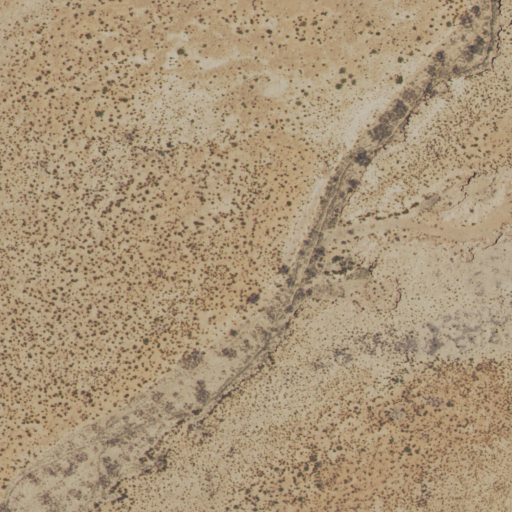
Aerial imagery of valley in New Mexico named Pipeline Canyon containing grassland and shrub